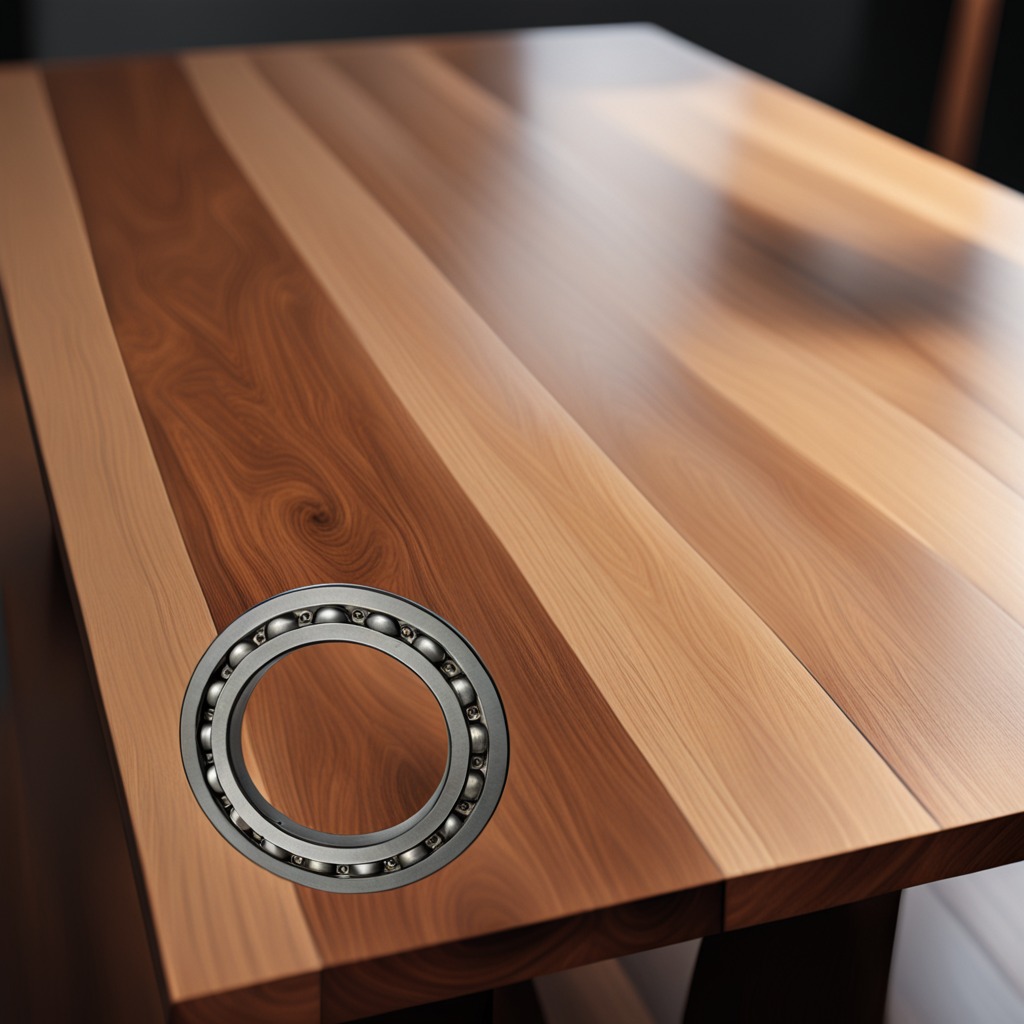
A metal ball bearing is lying on the wooden table.